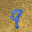
Label: 9